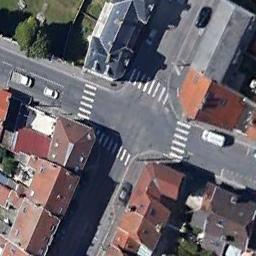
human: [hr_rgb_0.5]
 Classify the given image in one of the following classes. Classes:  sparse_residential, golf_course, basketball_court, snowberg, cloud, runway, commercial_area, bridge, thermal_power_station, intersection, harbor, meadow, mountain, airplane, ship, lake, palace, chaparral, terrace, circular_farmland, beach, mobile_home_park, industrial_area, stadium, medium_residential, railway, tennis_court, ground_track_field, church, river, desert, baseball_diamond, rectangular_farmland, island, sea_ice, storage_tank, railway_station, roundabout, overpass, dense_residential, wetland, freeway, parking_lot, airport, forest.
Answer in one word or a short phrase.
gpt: intersection